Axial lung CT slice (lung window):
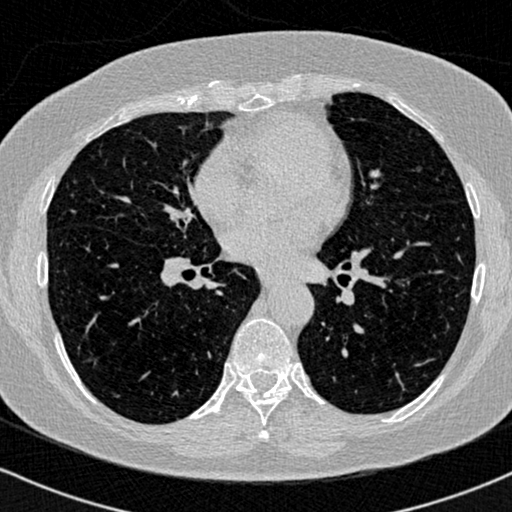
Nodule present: no